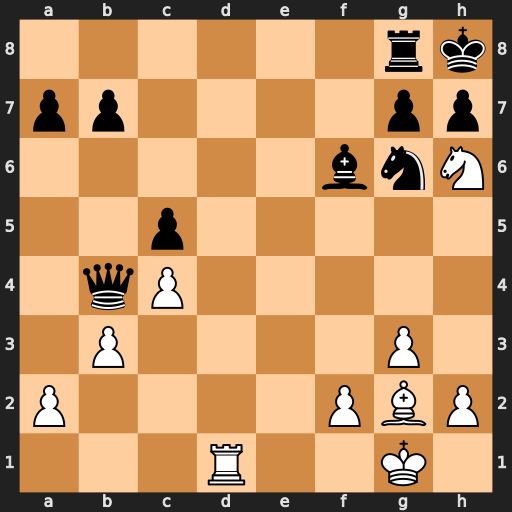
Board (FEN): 6rk/pp4pp/5bnN/2p5/1qP5/1P4P1/P4PBP/3R2K1
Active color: w
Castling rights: -
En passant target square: -
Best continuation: Nf7#